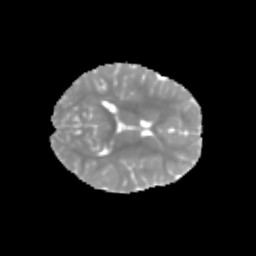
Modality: MD
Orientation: axial
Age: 8
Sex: female
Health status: healthy